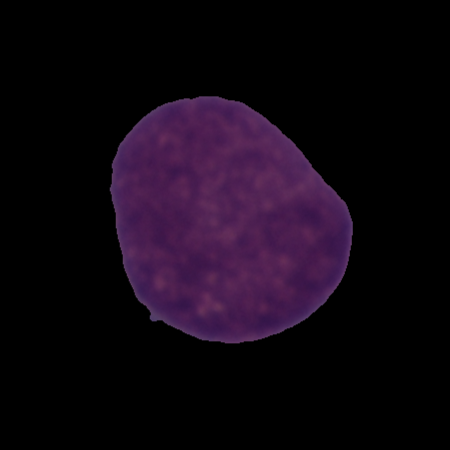
Label: cancer